Question: So many times after i type 'plot(g, layout=layout)' poping out the error message:

I installed Cairo and py2cairo successfully as the doc said, but it didn't work.
I'm using mac os 10.8.x and I use ipython to try to plot as the tutorial.
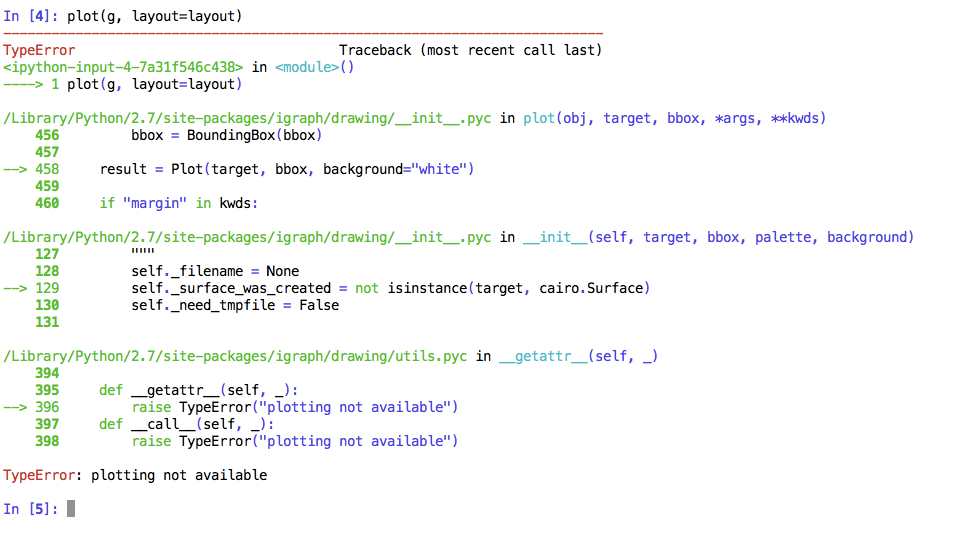
Answer: First, make sure the python's real path by 'which python'
Then, check the 'sys.path' of current python.
I found that the brew install cairo is not installed in the python sys.path, so I have to
add another PYTHONPATH:
'''
export PYTHONPATH=$PYTHONPATH:/usr/local/lib/python2.7/site-packages
'''
to my '.bashrc'.